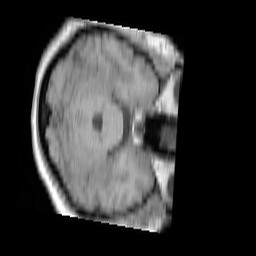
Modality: T1w
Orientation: axial
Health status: ill
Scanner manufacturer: siemens
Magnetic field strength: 3 T
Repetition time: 0.4 s
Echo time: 0.00272 s